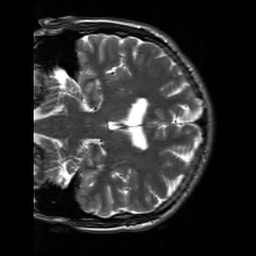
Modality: T2w
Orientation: coronal
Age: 27
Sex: male
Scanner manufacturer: siemens
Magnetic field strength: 3 T
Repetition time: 7 s
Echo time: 0.09 s